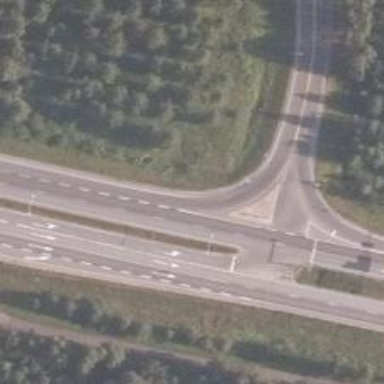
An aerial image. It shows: Asphalt road classified as trunk highway.